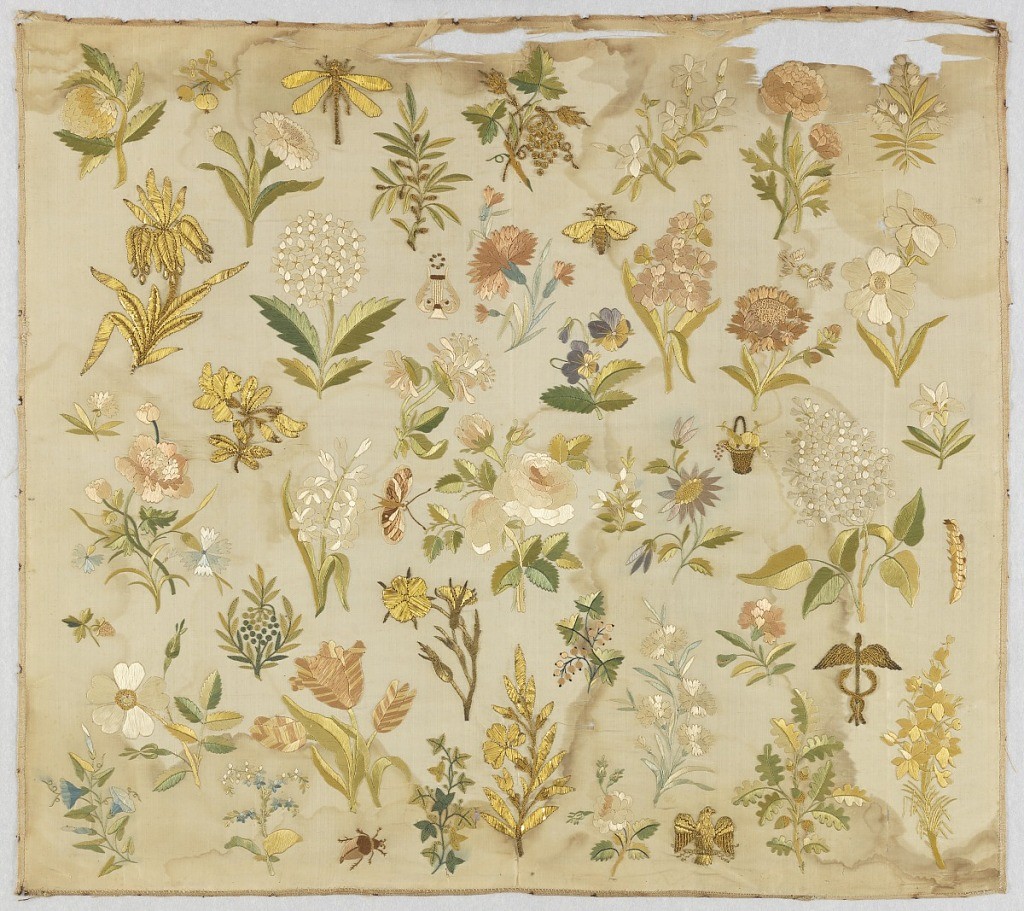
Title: Sampler
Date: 1800–1850
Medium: silk, metallic thread Technique: embroidered
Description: Isolated flowering plants and insects embroidered in multicolored silk and a variety of metallic yarns filling a rectangle of ivory silk. In the center is a naturalistic rose surrounded by concentric circles of other flowers including tulip, pansy, carnation, grape vine, oak branch, etc. Among the plants and flowers is a butterfly, beetle, centipede, dragonfly, winged aegis with twined serpents, and an eagle clutching arrows.